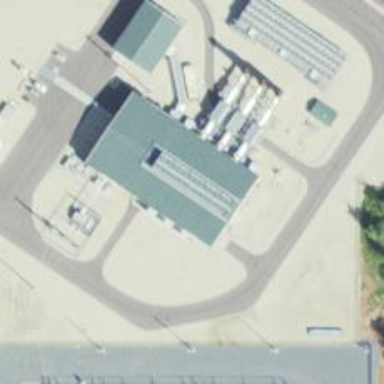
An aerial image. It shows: Gas-powered generator.